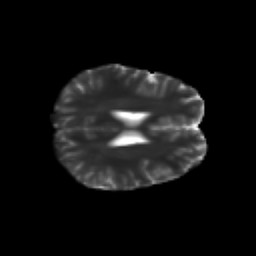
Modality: T2w
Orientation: axial
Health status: healthy
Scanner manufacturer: siemens
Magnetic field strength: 3 T
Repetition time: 10 s
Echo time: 0.092 s